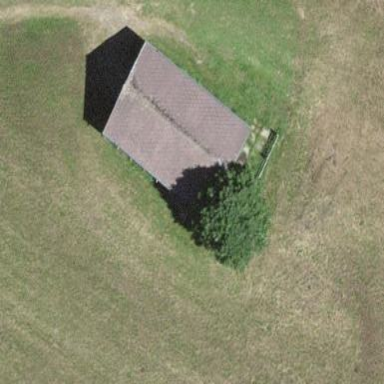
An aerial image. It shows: Barn.